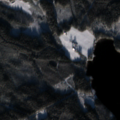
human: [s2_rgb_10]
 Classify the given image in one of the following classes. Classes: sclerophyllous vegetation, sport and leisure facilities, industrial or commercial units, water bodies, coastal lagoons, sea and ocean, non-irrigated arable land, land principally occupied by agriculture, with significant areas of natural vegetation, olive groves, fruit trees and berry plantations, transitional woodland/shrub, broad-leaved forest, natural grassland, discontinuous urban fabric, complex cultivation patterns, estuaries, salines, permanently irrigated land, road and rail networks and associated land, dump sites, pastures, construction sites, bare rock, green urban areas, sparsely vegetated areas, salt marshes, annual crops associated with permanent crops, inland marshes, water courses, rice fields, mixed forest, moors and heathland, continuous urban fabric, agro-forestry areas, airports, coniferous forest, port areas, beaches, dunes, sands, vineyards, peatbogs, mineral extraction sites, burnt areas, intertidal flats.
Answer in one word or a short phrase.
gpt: coniferous forest, transitional woodland/shrub, water bodies